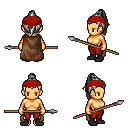
a pixel art fantasy rpg character, female body template, human, tanned skin, brown cape, red pants, white long topknot hairstyle, red bandana, black shoes, spear, four views (front, back, left, right), 2x2 character sprite sheet, small pixel art, hard edges, no anti-aliasing